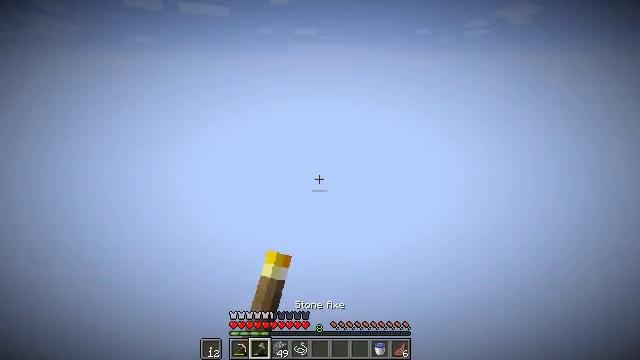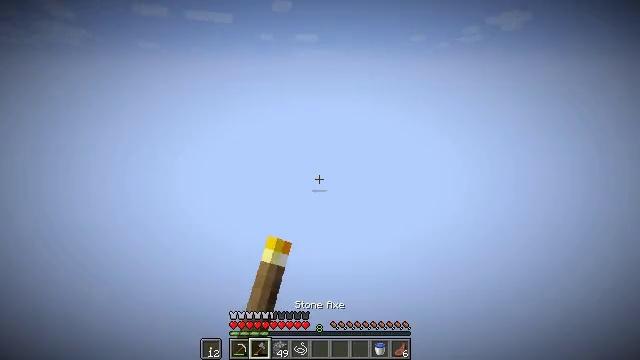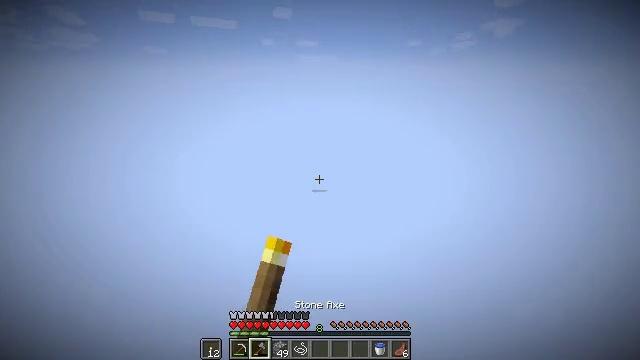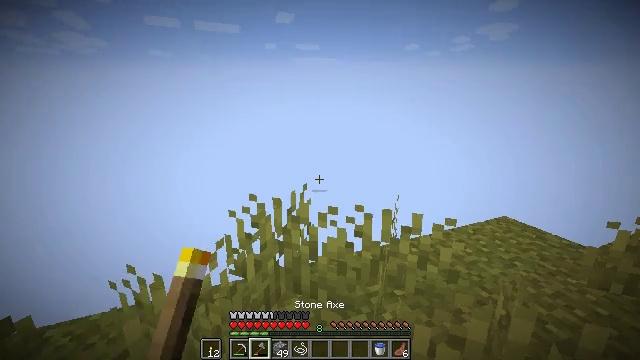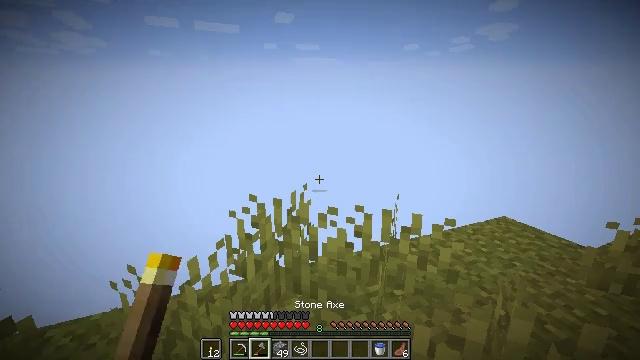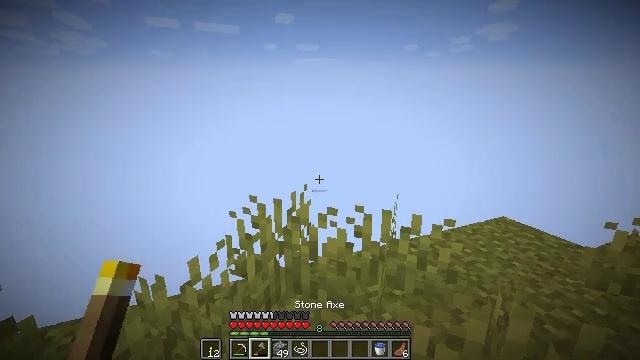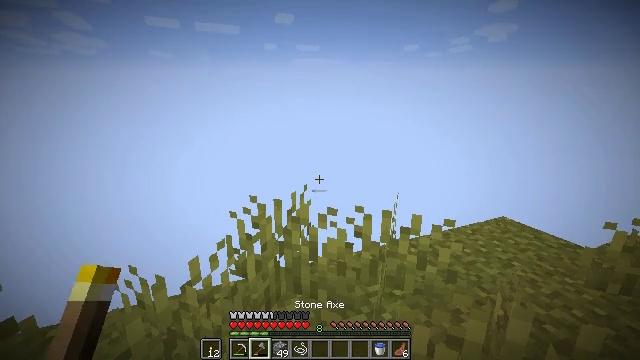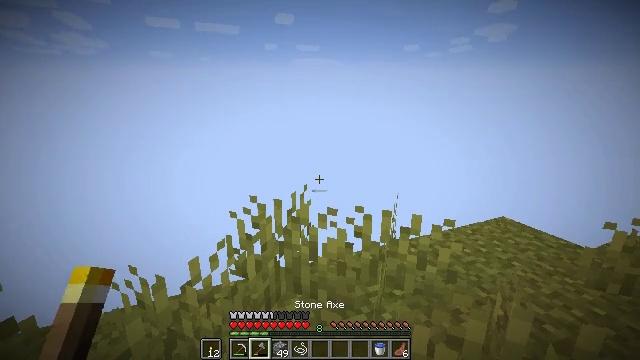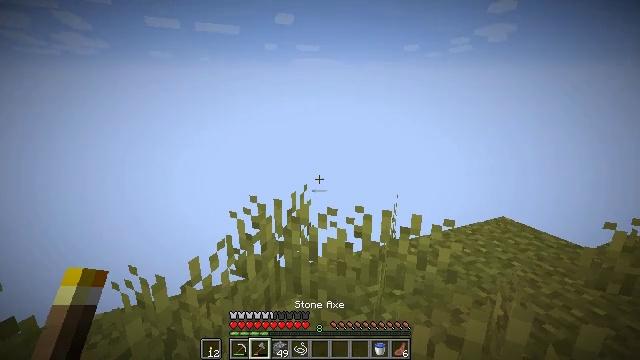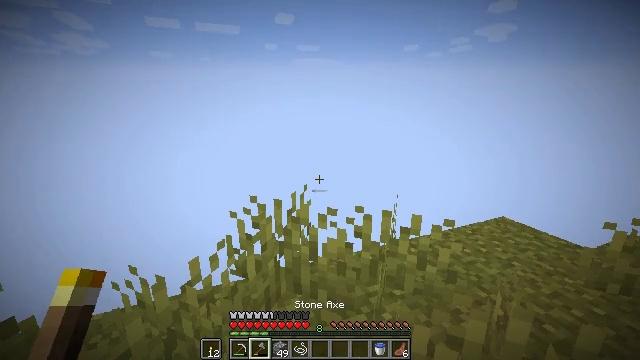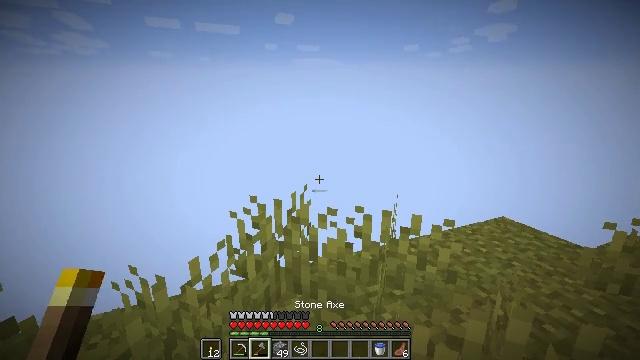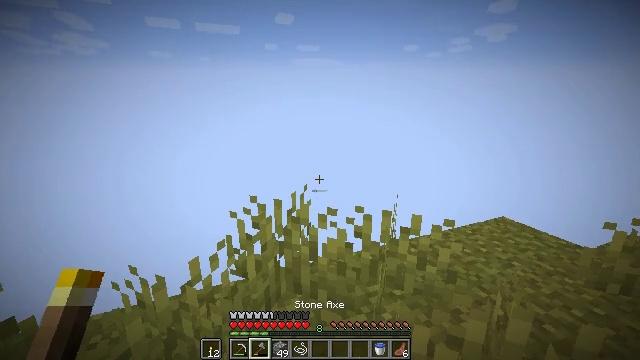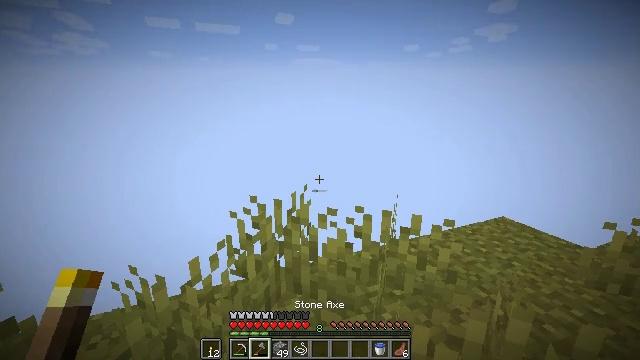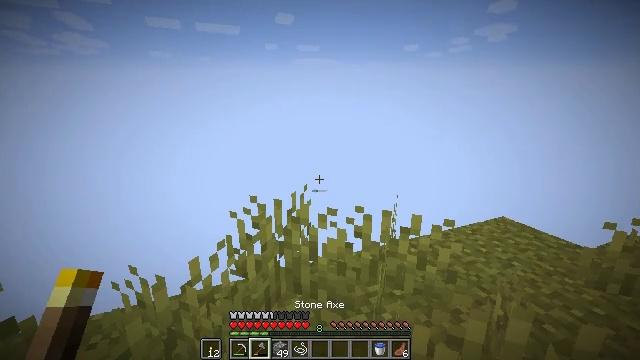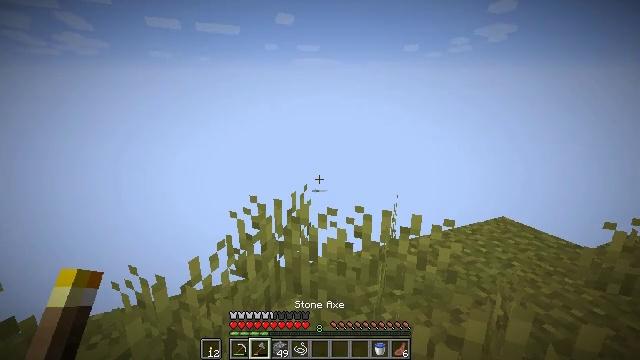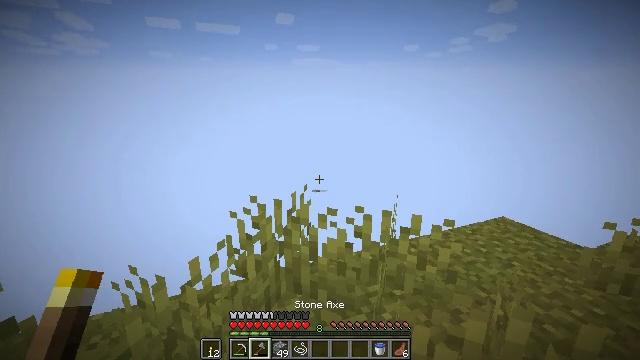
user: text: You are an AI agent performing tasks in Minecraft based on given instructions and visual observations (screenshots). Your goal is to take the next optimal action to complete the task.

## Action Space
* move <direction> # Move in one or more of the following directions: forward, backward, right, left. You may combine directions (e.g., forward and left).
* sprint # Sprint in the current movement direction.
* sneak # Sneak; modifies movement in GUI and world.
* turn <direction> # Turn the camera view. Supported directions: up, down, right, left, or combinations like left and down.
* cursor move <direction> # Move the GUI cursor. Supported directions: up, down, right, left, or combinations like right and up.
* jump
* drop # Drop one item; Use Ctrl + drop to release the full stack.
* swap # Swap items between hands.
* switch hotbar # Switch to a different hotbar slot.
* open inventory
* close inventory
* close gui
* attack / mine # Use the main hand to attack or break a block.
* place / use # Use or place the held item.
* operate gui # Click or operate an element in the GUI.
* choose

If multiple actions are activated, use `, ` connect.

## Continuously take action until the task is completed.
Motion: motion action
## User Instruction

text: Mine the orange carpet to pick it up.
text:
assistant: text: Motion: attack / mine
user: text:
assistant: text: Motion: attack / mine
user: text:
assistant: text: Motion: attack / mine
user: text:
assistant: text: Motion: attack / mine
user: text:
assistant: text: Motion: attack / mine
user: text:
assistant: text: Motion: attack / mine
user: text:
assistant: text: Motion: attack / mine
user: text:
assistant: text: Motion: attack / mine
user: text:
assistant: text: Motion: attack / mine
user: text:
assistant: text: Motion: attack / mine
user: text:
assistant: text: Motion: attack / mine
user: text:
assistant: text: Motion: attack / mine
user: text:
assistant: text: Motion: attack / mine
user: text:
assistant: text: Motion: attack / mine
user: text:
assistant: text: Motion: attack / mine
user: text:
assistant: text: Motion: attack / mine
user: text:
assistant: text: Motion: attack / mine
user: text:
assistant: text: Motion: attack / mine
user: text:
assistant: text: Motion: attack / mine
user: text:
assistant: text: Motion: attack / mine
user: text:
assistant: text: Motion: attack / mine
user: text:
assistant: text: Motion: attack / mine
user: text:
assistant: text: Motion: attack / mine
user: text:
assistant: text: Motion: attack / mine
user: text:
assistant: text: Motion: attack / mine
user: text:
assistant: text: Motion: attack / mine
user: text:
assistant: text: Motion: attack / mine
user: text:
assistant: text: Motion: attack / mine
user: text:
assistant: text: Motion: attack / mine
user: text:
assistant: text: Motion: attack / mine